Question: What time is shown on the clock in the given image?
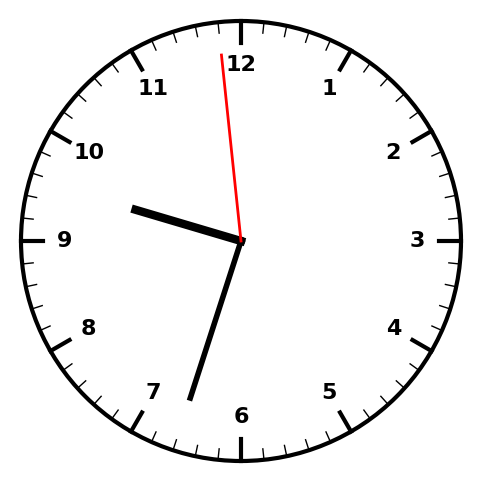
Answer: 09:32:59